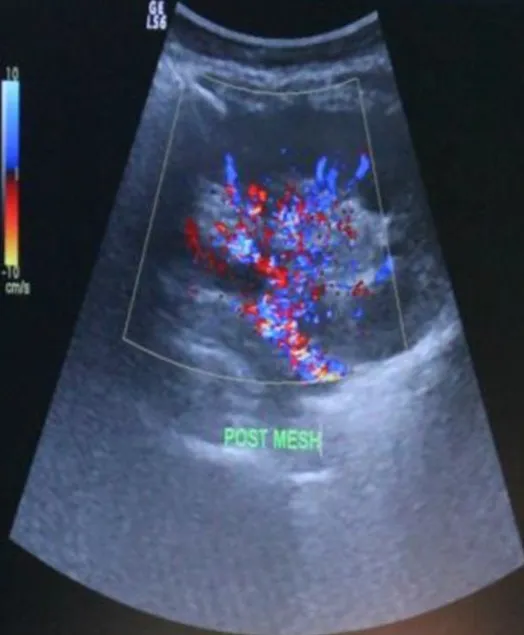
Ultrasound evaluation results of recipient after mesh insertion.
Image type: radiology (ultrasound)